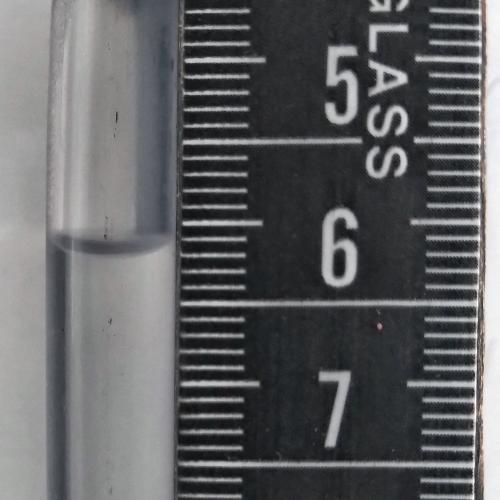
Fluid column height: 6.2 cm